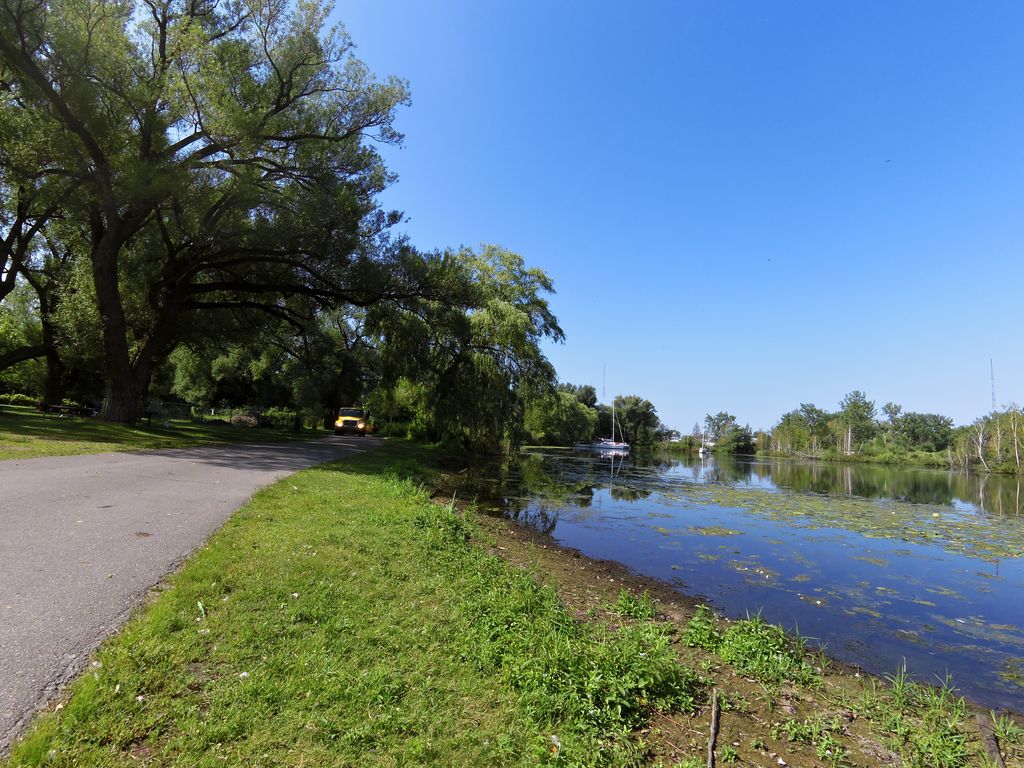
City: toronto